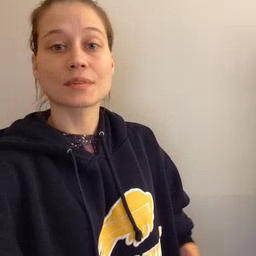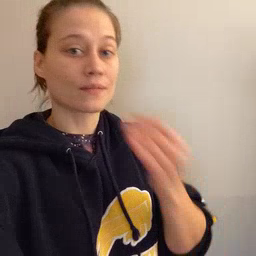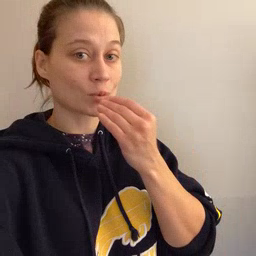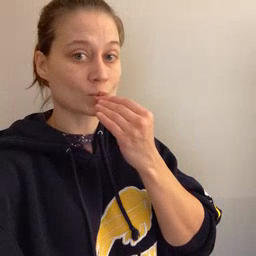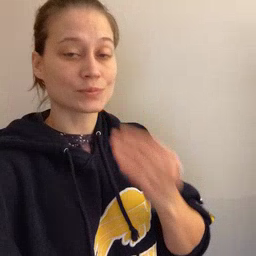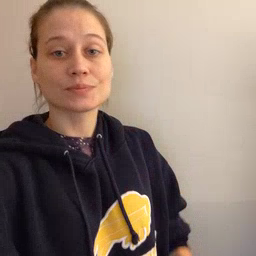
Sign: food